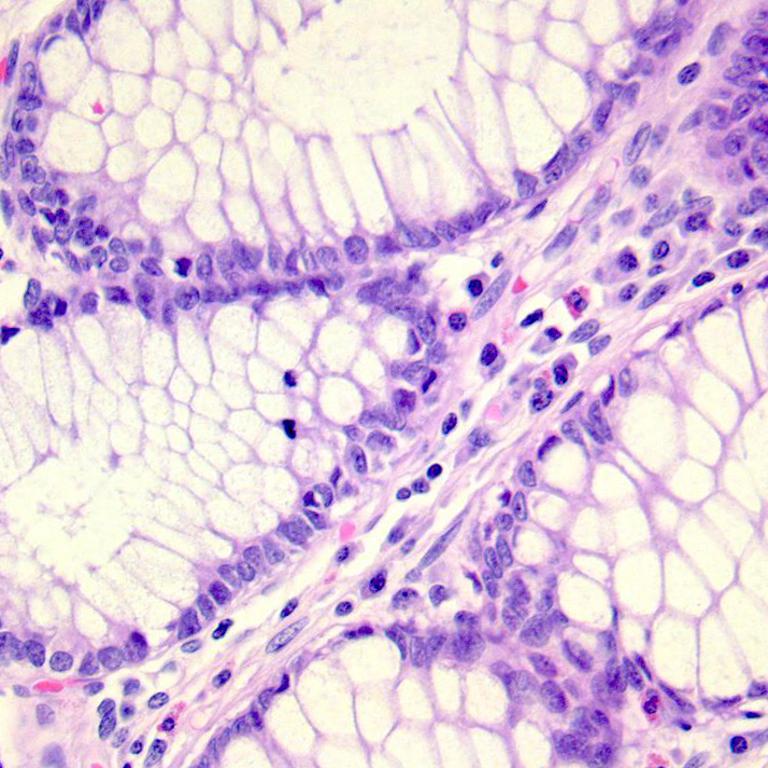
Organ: colon
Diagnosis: benign